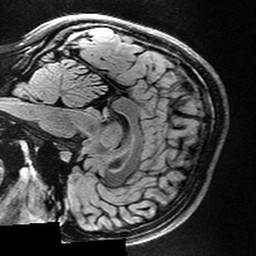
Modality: T2w
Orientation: sagittal
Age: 25
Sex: female
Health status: healthy
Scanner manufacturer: ge
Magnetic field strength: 3 T
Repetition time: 12 s
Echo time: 0.09548 s